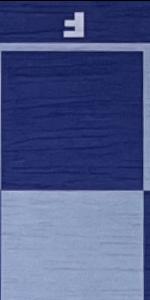
Label: Empty